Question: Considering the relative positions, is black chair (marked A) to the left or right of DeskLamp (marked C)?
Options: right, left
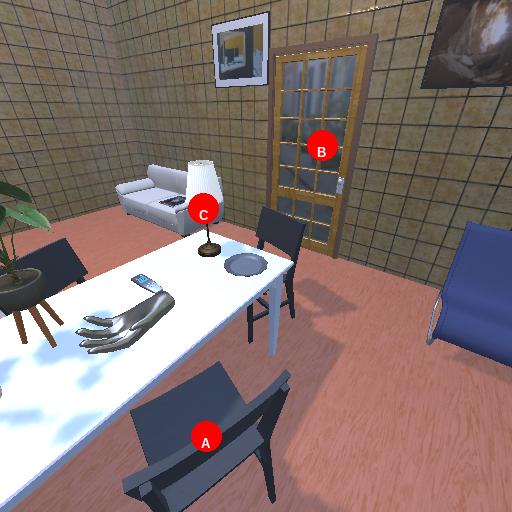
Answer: right